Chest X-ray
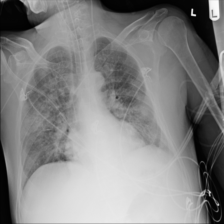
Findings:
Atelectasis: negative
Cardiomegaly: negative
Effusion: negative
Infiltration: positive
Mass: negative
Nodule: negative
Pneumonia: negative
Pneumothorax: negative
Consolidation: negative
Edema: positive
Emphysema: negative
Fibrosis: negative
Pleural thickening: negative
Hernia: negative